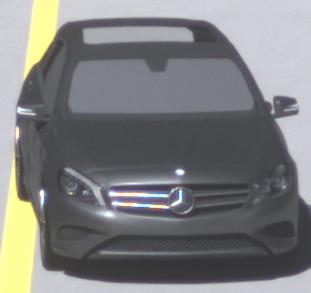
Make: Mercedes-Benz
Model: A 180
Detailed model: A-Class (176)
Model produced from: 2012/09
Model produced until: 2015/07
Doors: 5
Color: gray
Road condition: dry road
Daytime: midday
Contrast: high contrast